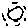
Label: sun